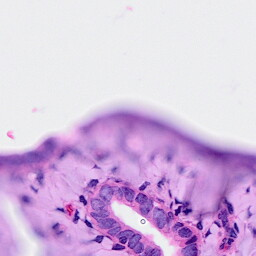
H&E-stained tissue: Ovarian